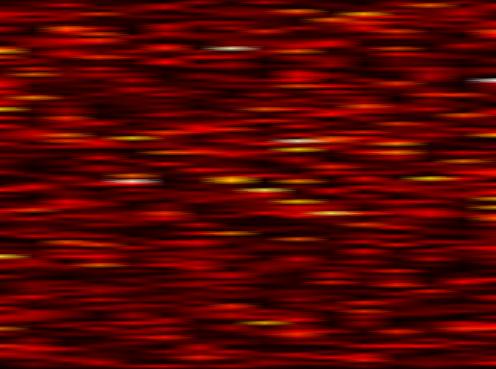
Label: UFMC